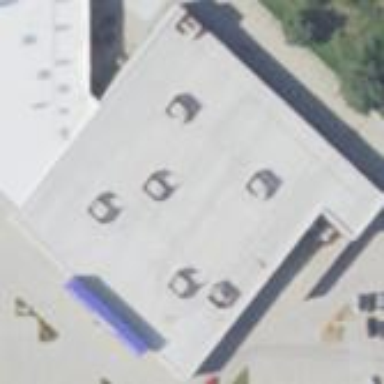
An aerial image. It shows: Retail building.